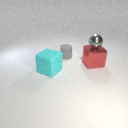
large cyan rubber cube in front of large red metal cube